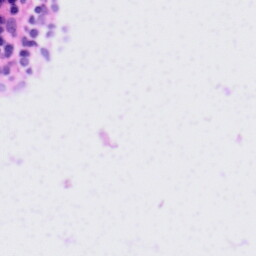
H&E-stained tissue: Tonsil